Question: This is a repeatation of a post <URL> as i dont get any response and i am in a big trouble.Moreover i am repeating the whole text here.
From internet i came to know that Android ViewPager needs to set at least 1 offscreen page limit for both side with viewPager.setOffscreenPageLimit(1), in that case when i am watching a page, two more pages in both side of the middle page have already been created. Now the problem is when i am going to Landscape mode and swiping some page and then turn it back to the Portrait mode, only the middle page is being recreated (not the offscreen pages). May be that is why a shadow/marginal portion of the previous page (that was created with landscape margins) is always shown overlapped with the middle page (that is recreated with portrait margins).
Now how to get ride of this problem. I don't want to see this overlapped portion of the previous page. I have attached an image just after going from Landscape mode to Portrait mode.

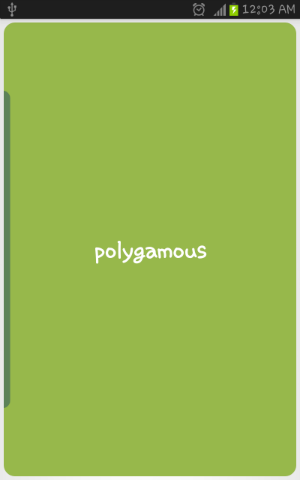
Answer: You can try instantiate adapter with 'getChildFragmentManager()' instead of 'getFragmentManager()' or 'getSupprtFragmentManager()'. I had a similar problem and all I did was it...